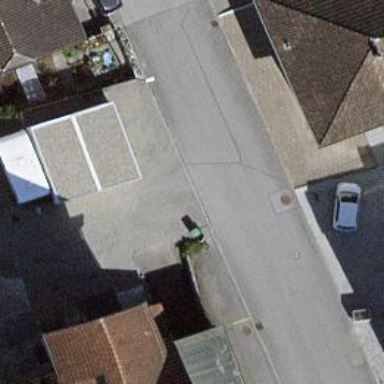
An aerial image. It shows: Residential road with asphalt surface.